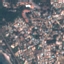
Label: Residential